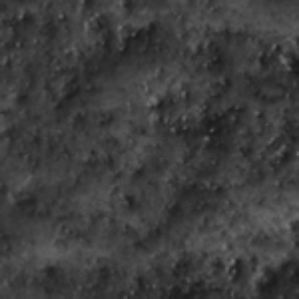
Label: frost